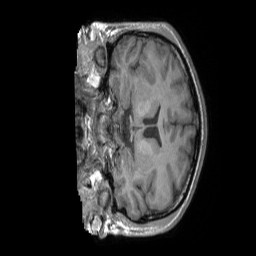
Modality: T1w
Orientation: coronal
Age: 31
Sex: male